Interaction volume radius: 5 \u00c5
Interaction volume height: 10 \u00c5
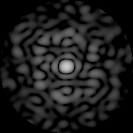
Disorder parameter: 0.7996